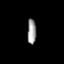
Tissue: lung
Cell type: Fibroblasts
Senescence score: 0.7398
Nuclear area (px): 220
Mean DAPI intensity: 153